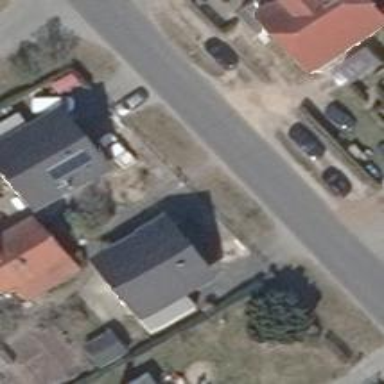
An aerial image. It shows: Footway.